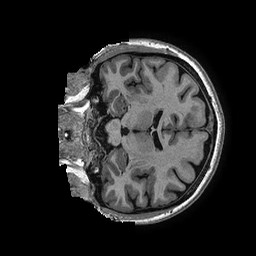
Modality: T1w
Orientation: coronal
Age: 51
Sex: female
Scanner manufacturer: ge
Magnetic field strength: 3 T
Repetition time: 0.006952 s
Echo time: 0.00292 s